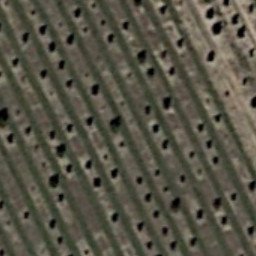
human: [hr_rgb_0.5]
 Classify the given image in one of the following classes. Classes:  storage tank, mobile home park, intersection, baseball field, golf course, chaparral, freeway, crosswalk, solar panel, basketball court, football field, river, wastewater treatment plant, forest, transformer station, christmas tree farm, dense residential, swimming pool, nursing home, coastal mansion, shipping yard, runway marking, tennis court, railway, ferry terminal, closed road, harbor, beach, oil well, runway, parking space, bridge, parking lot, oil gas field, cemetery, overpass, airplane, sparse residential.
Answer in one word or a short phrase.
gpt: christmas tree farm